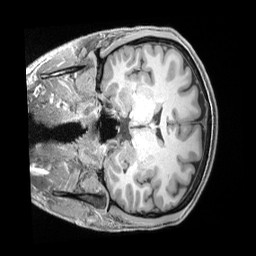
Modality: T1w
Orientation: coronal
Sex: male
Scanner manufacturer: siemens
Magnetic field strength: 3 T
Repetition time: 2.4 s
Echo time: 0.00222 s